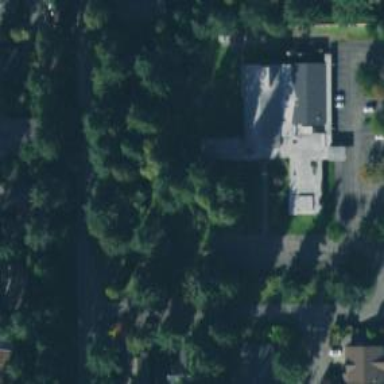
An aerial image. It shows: Building serving as place of worship.